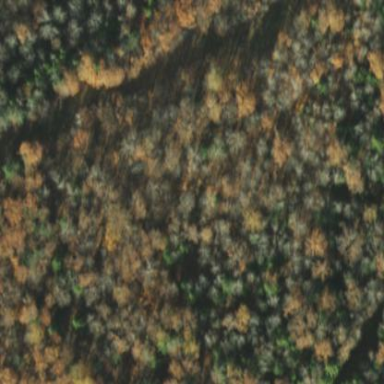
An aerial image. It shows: Coniferous forest area.